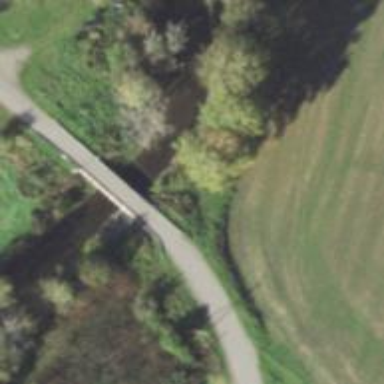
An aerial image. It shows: Bridge supported by abutments.